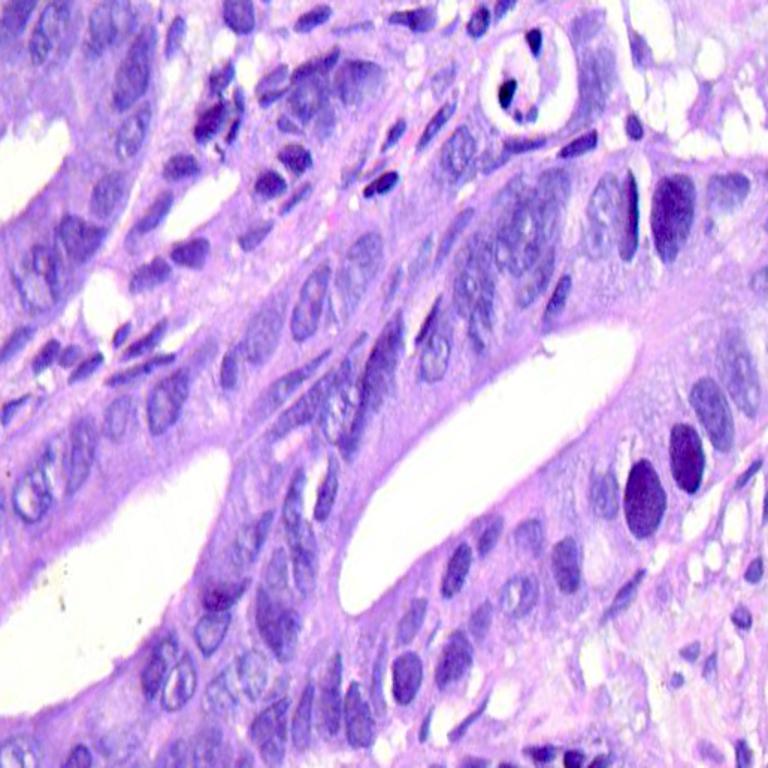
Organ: colon
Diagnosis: adenocarcinomas